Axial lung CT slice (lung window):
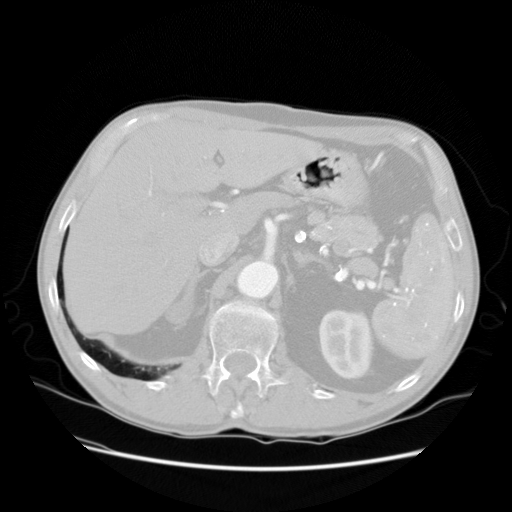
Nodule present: no